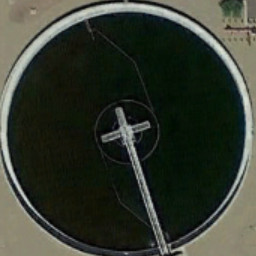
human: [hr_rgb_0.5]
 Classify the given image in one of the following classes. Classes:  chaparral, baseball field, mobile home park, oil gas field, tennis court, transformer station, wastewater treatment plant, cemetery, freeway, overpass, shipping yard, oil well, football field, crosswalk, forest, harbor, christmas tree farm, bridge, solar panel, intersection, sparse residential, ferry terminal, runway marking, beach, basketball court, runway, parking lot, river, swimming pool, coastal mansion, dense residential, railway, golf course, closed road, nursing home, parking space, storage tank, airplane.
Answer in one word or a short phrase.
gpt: wastewater treatment plant